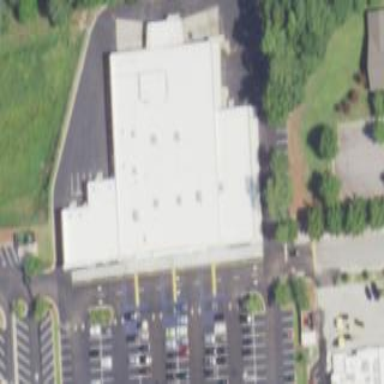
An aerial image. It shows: Building used as fitness center.